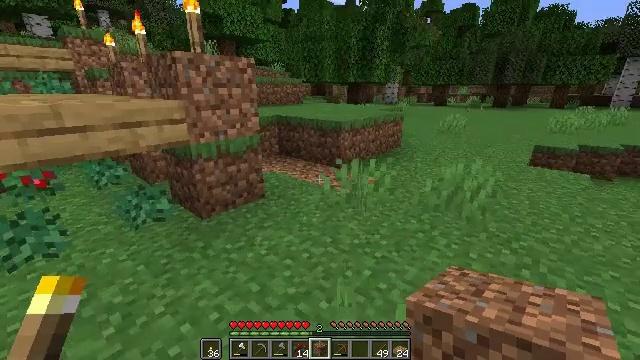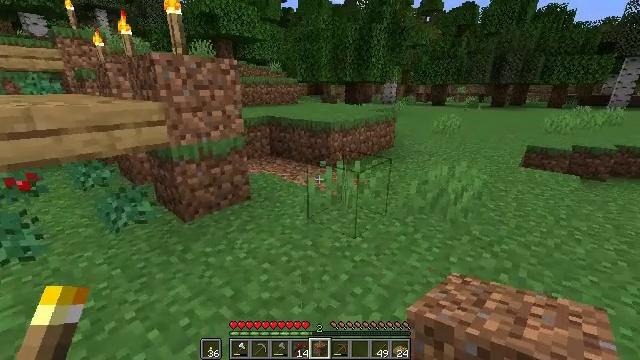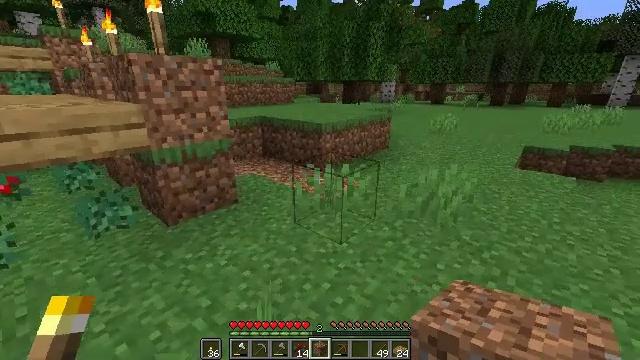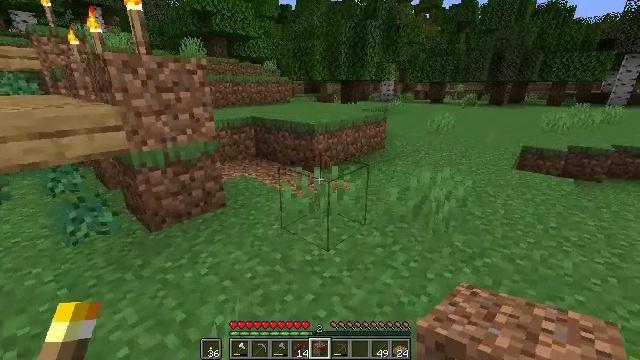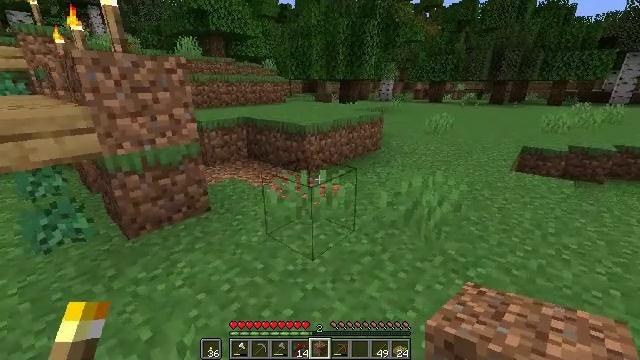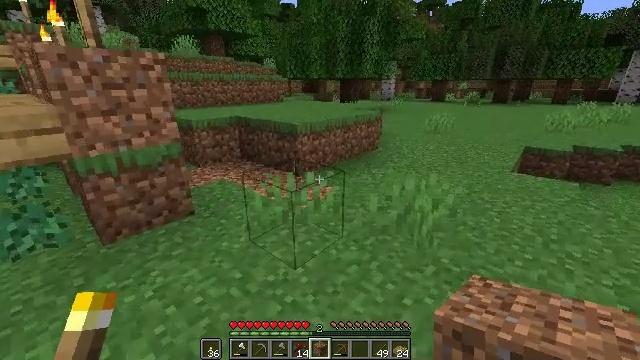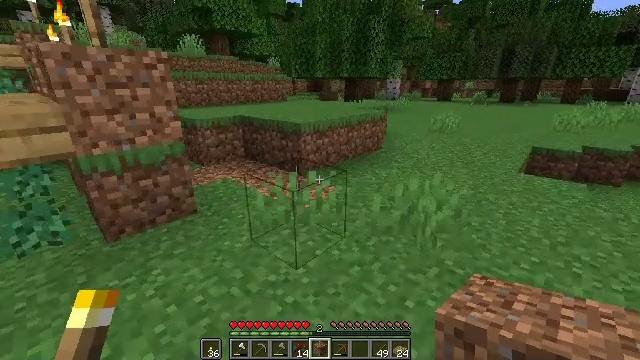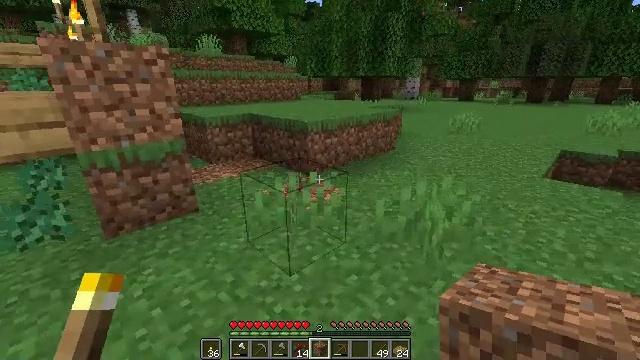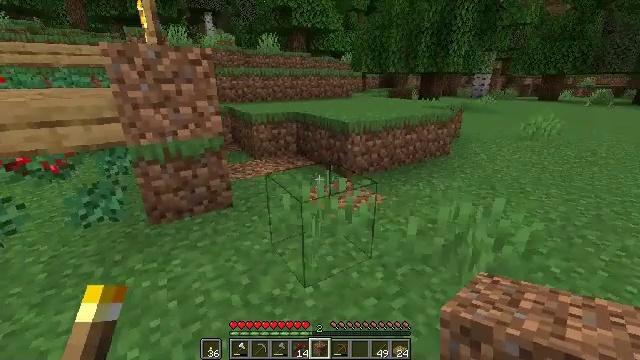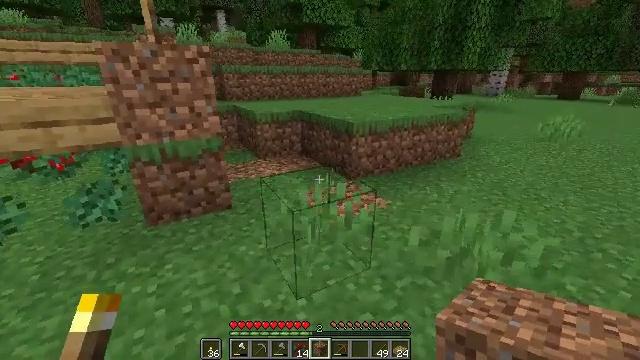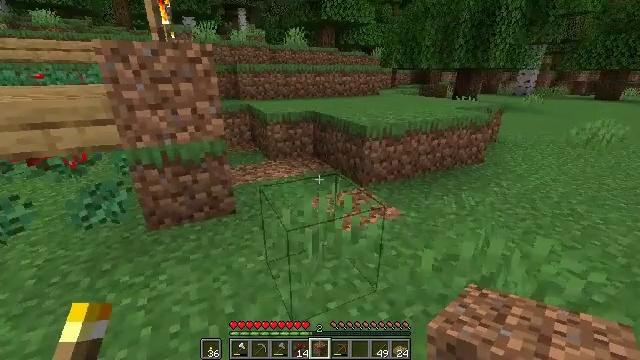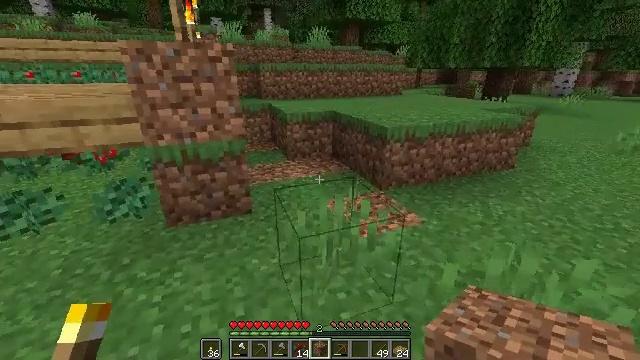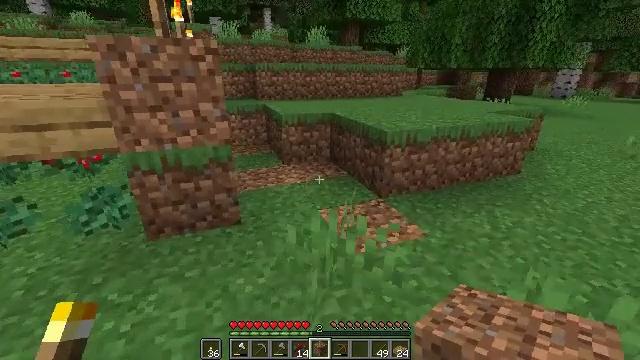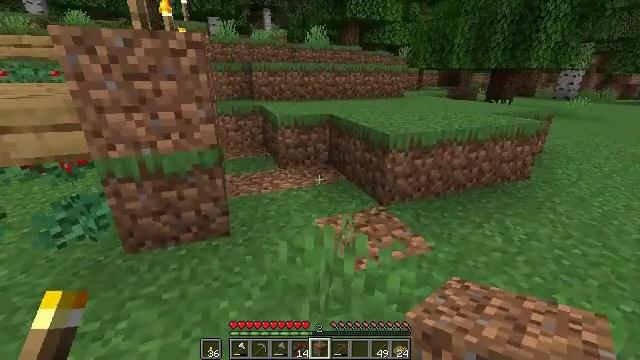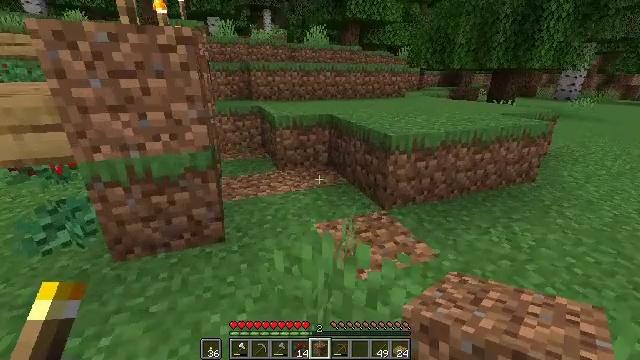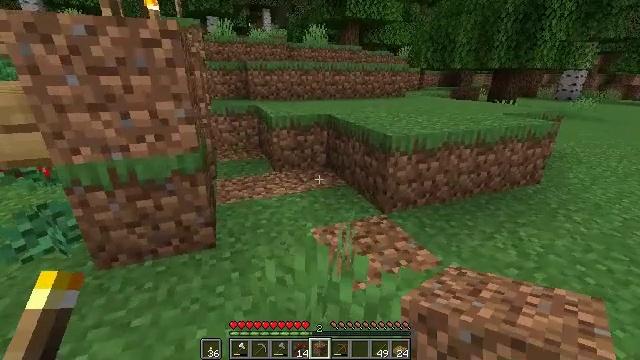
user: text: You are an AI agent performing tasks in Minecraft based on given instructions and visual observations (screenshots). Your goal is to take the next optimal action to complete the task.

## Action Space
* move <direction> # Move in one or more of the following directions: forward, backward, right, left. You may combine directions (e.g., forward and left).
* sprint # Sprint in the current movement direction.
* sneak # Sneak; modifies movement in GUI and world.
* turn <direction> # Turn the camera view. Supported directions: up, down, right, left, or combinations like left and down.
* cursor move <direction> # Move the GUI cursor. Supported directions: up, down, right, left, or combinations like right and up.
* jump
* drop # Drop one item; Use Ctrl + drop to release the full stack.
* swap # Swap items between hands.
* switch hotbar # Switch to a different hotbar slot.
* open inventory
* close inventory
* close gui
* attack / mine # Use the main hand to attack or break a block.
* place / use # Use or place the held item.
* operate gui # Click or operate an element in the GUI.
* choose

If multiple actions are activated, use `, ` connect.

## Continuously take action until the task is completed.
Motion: motion action
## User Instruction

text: Gather materials from the sweet berry bush.
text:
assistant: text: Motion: move forward and move right
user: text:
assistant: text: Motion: move forward and move right
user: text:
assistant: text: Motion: move forward and move right
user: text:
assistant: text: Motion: move forward and move right
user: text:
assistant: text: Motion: move forward and move right
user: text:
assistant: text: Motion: move forward and move right, turn left
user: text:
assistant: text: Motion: move forward and move right, turn left
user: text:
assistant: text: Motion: move forward and move right, turn left
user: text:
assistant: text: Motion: move forward, turn left
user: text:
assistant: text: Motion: move forward, turn left
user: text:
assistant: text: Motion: move forward, turn left
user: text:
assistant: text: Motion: move forward
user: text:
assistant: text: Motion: move forward
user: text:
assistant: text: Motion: move forward
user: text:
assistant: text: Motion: move forward and move right
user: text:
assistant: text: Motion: move forward and move right
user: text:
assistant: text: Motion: move forward and move right
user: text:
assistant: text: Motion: move forward and move right
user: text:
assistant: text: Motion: move forward and move right, turn left
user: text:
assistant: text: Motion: move forward and move right, turn left
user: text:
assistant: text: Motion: move forward, turn left
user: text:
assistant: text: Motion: move forward
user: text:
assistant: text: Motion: move forward
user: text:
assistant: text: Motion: move forward, jump
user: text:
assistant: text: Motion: move forward, jump
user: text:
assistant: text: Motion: move forward, jump
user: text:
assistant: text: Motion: move forward, turn left, jump
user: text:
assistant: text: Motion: move forward, turn left, jump
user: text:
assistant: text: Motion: move forward, turn left
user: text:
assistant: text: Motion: move forward